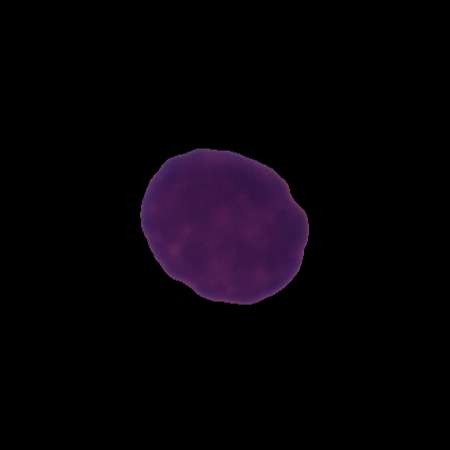
Label: healthy